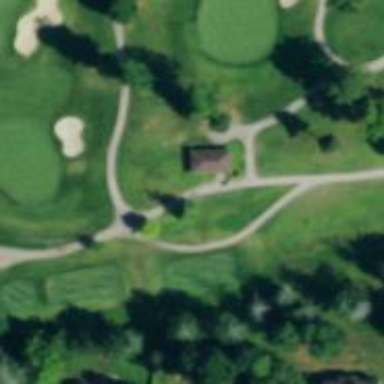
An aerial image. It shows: Path for golf carts.